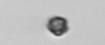
Label: nanoplankton_mix